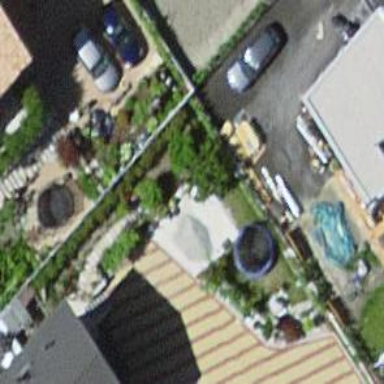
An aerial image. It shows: Shed.